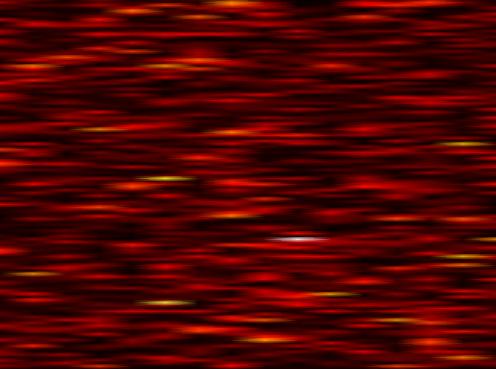
Label: UFMC